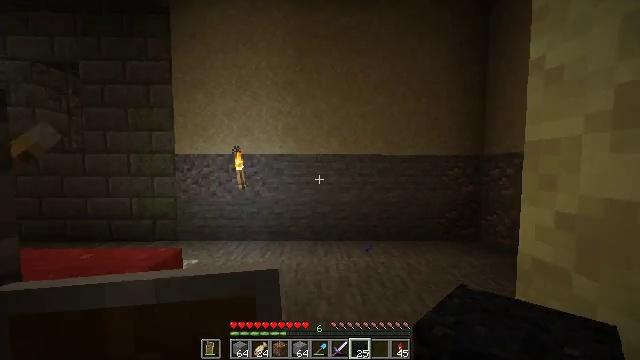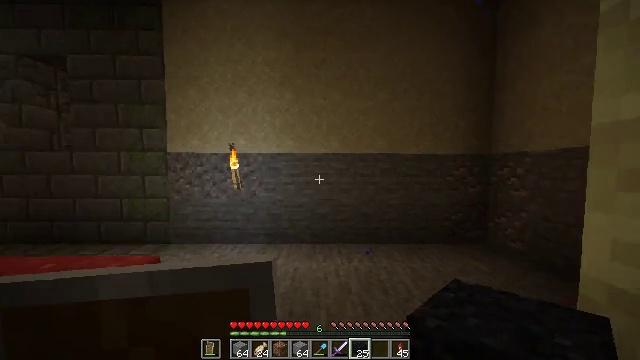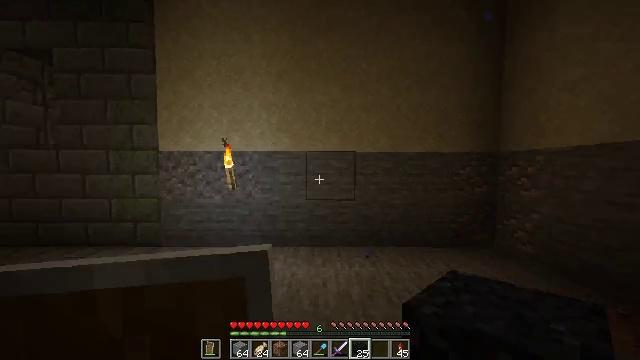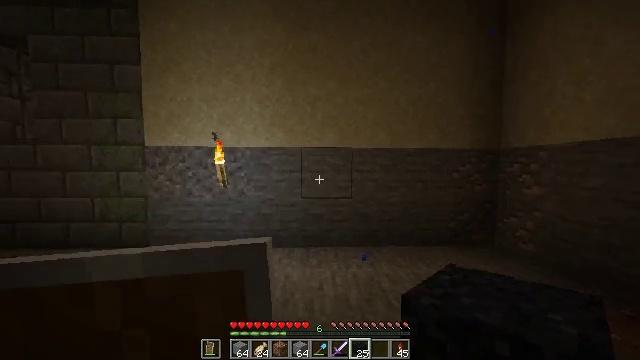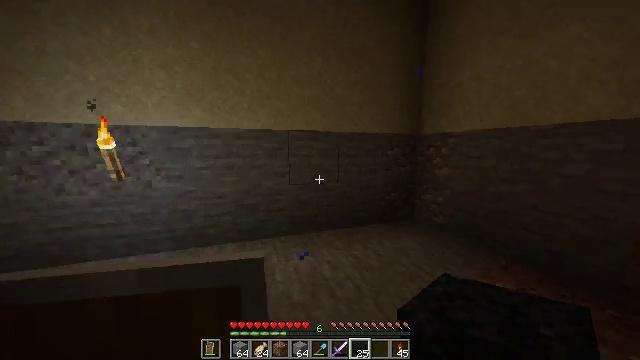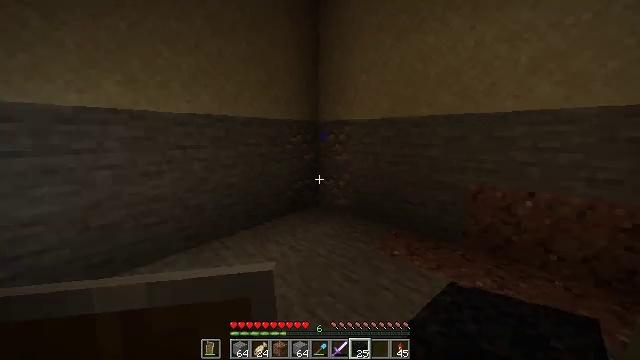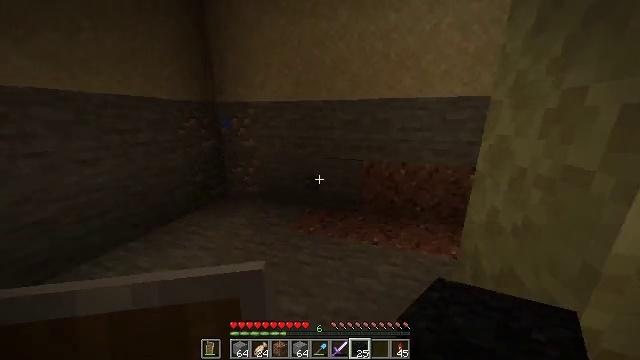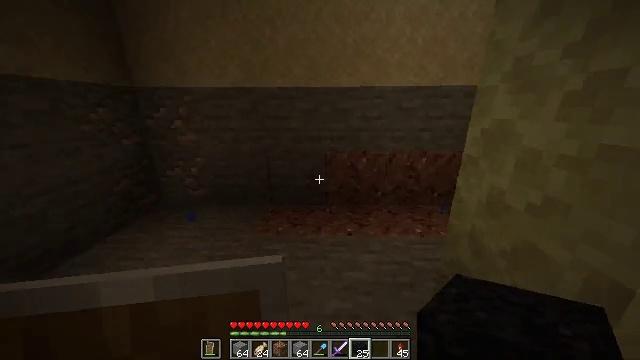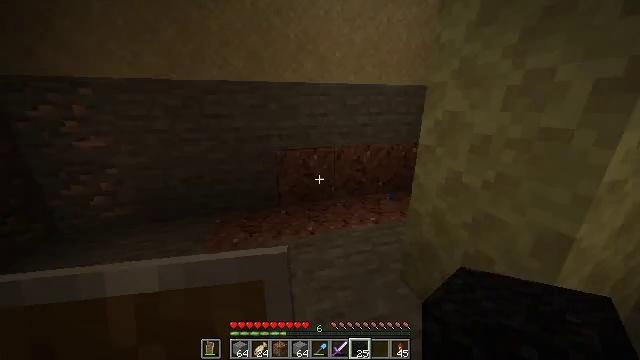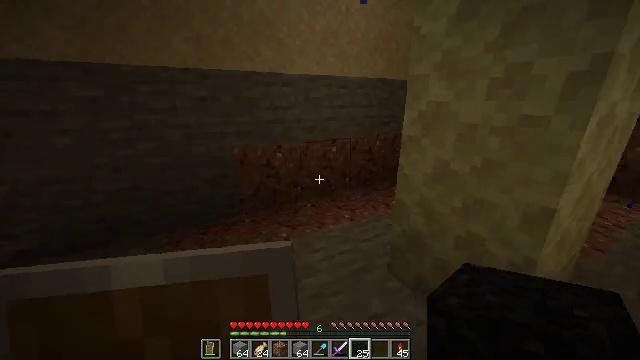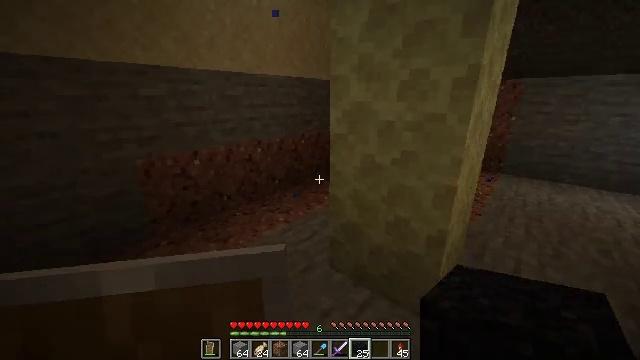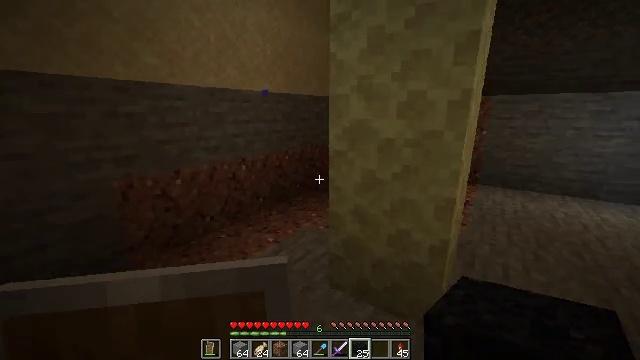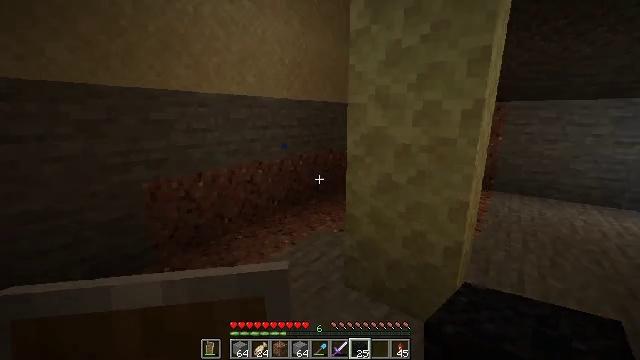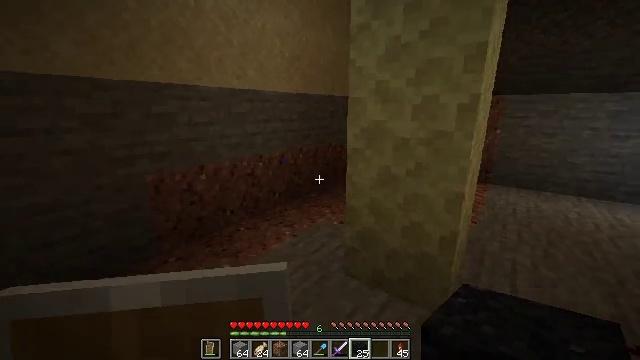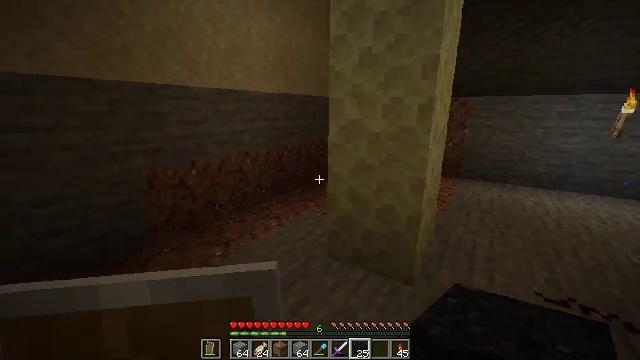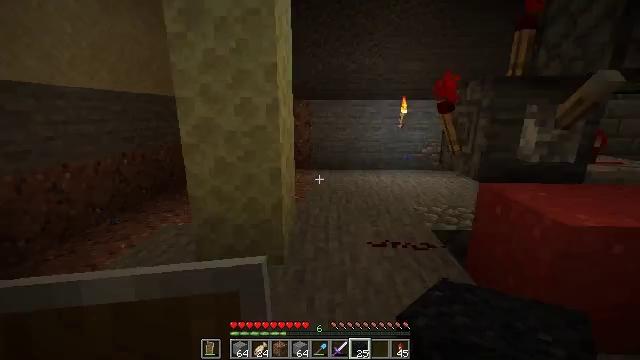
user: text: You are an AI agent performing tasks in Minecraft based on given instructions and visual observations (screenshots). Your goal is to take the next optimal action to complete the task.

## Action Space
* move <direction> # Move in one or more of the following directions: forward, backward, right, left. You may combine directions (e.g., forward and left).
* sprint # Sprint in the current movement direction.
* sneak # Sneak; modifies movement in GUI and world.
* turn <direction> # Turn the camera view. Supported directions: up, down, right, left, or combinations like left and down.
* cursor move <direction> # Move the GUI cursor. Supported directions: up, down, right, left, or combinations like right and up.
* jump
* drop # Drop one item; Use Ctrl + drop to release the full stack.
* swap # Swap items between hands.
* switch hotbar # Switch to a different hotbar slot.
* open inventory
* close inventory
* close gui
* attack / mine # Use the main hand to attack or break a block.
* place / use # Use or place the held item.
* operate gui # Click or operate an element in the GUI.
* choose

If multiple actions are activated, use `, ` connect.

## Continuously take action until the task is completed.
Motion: motion action
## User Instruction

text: Break the black concrete powder to collect it.
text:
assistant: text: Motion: move forward
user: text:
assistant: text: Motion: move forward
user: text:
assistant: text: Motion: move forward, turn right
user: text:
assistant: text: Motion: move forward, turn right and down
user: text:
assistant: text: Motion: move forward and move left, turn right and down
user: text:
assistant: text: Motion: move forward and move left, turn right and down
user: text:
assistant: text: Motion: move forward and move left, turn right and down
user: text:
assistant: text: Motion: move left, turn right
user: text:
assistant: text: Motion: move left, turn right
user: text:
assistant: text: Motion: move left, turn right
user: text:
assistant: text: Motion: move back, turn right and up
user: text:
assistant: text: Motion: move back, turn left and up
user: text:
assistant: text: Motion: move back, turn down
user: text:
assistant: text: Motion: move back, turn right
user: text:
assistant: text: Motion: move back, turn right
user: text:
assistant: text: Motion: move back, turn right
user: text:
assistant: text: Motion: turn right
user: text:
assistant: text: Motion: turn right
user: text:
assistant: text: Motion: turn right
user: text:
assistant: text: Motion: no_op
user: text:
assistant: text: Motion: turn right
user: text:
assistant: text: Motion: turn right
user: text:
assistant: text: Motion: turn right and up
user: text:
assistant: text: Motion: turn right and up
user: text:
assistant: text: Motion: move forward, turn right
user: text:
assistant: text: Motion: move forward, turn right
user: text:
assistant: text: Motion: move forward, turn right
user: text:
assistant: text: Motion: move forward, turn right
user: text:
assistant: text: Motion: move forward
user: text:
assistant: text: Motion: move forward